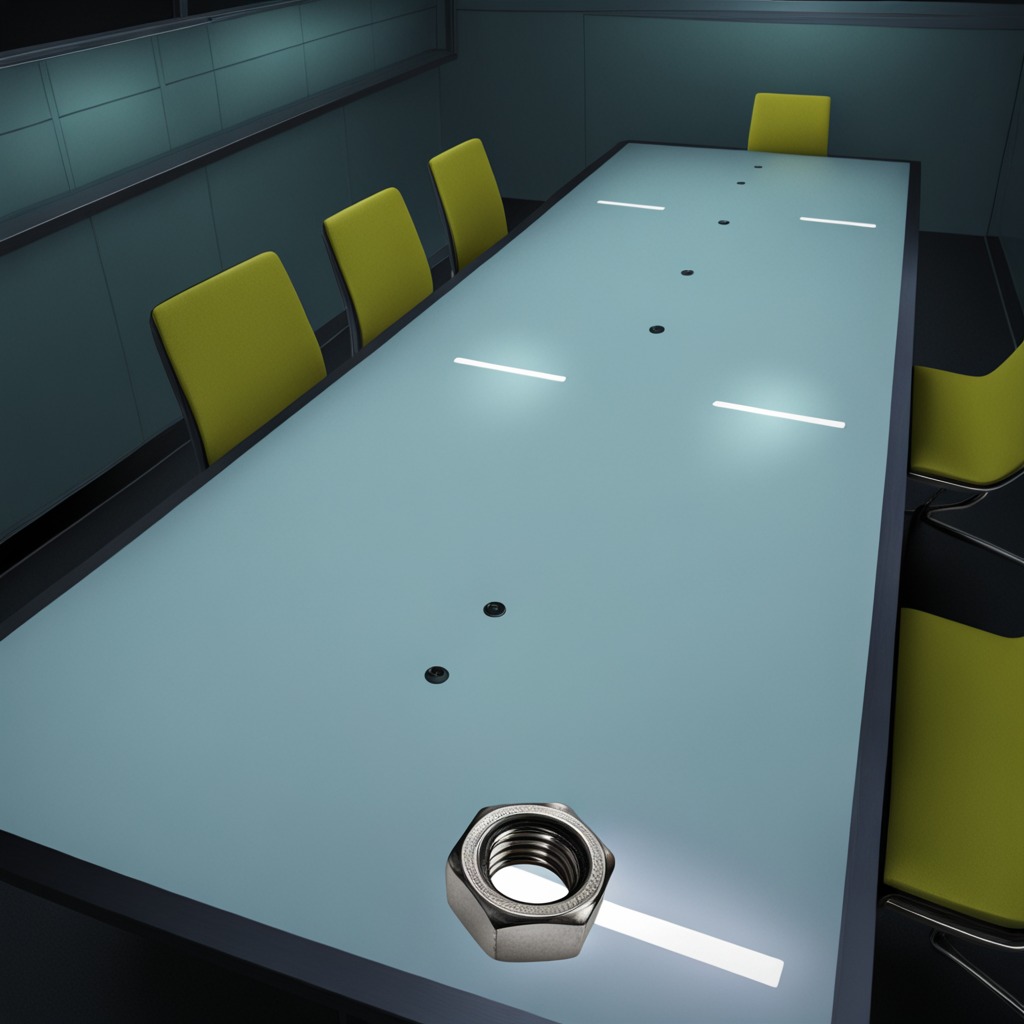
A metal nut is lying on a clean empty table in a railway signal maintenance room lit by harsh overhead fluorescents.